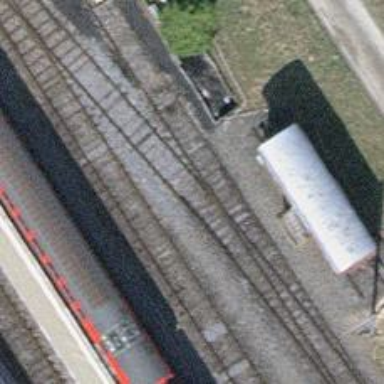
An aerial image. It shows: Single-track railway yard.